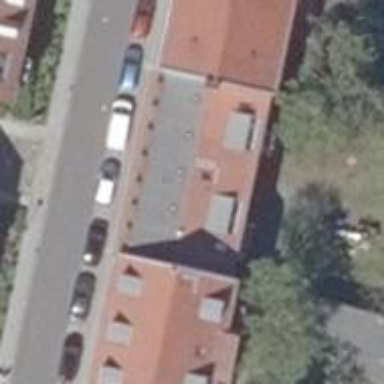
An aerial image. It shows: Apartment building with double saltbox roof shape.